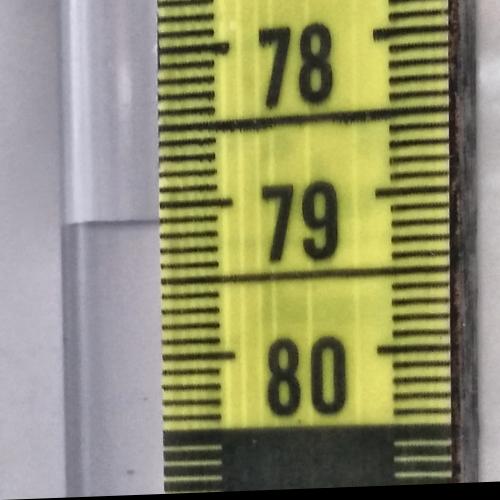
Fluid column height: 79.1 cm